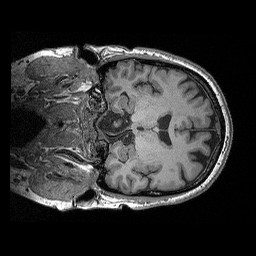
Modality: T1w
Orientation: coronal
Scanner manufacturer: siemens
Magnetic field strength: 3 T
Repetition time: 2.3 s
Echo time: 0.00298 s